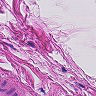
Metastatic tissue present: no